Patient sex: F
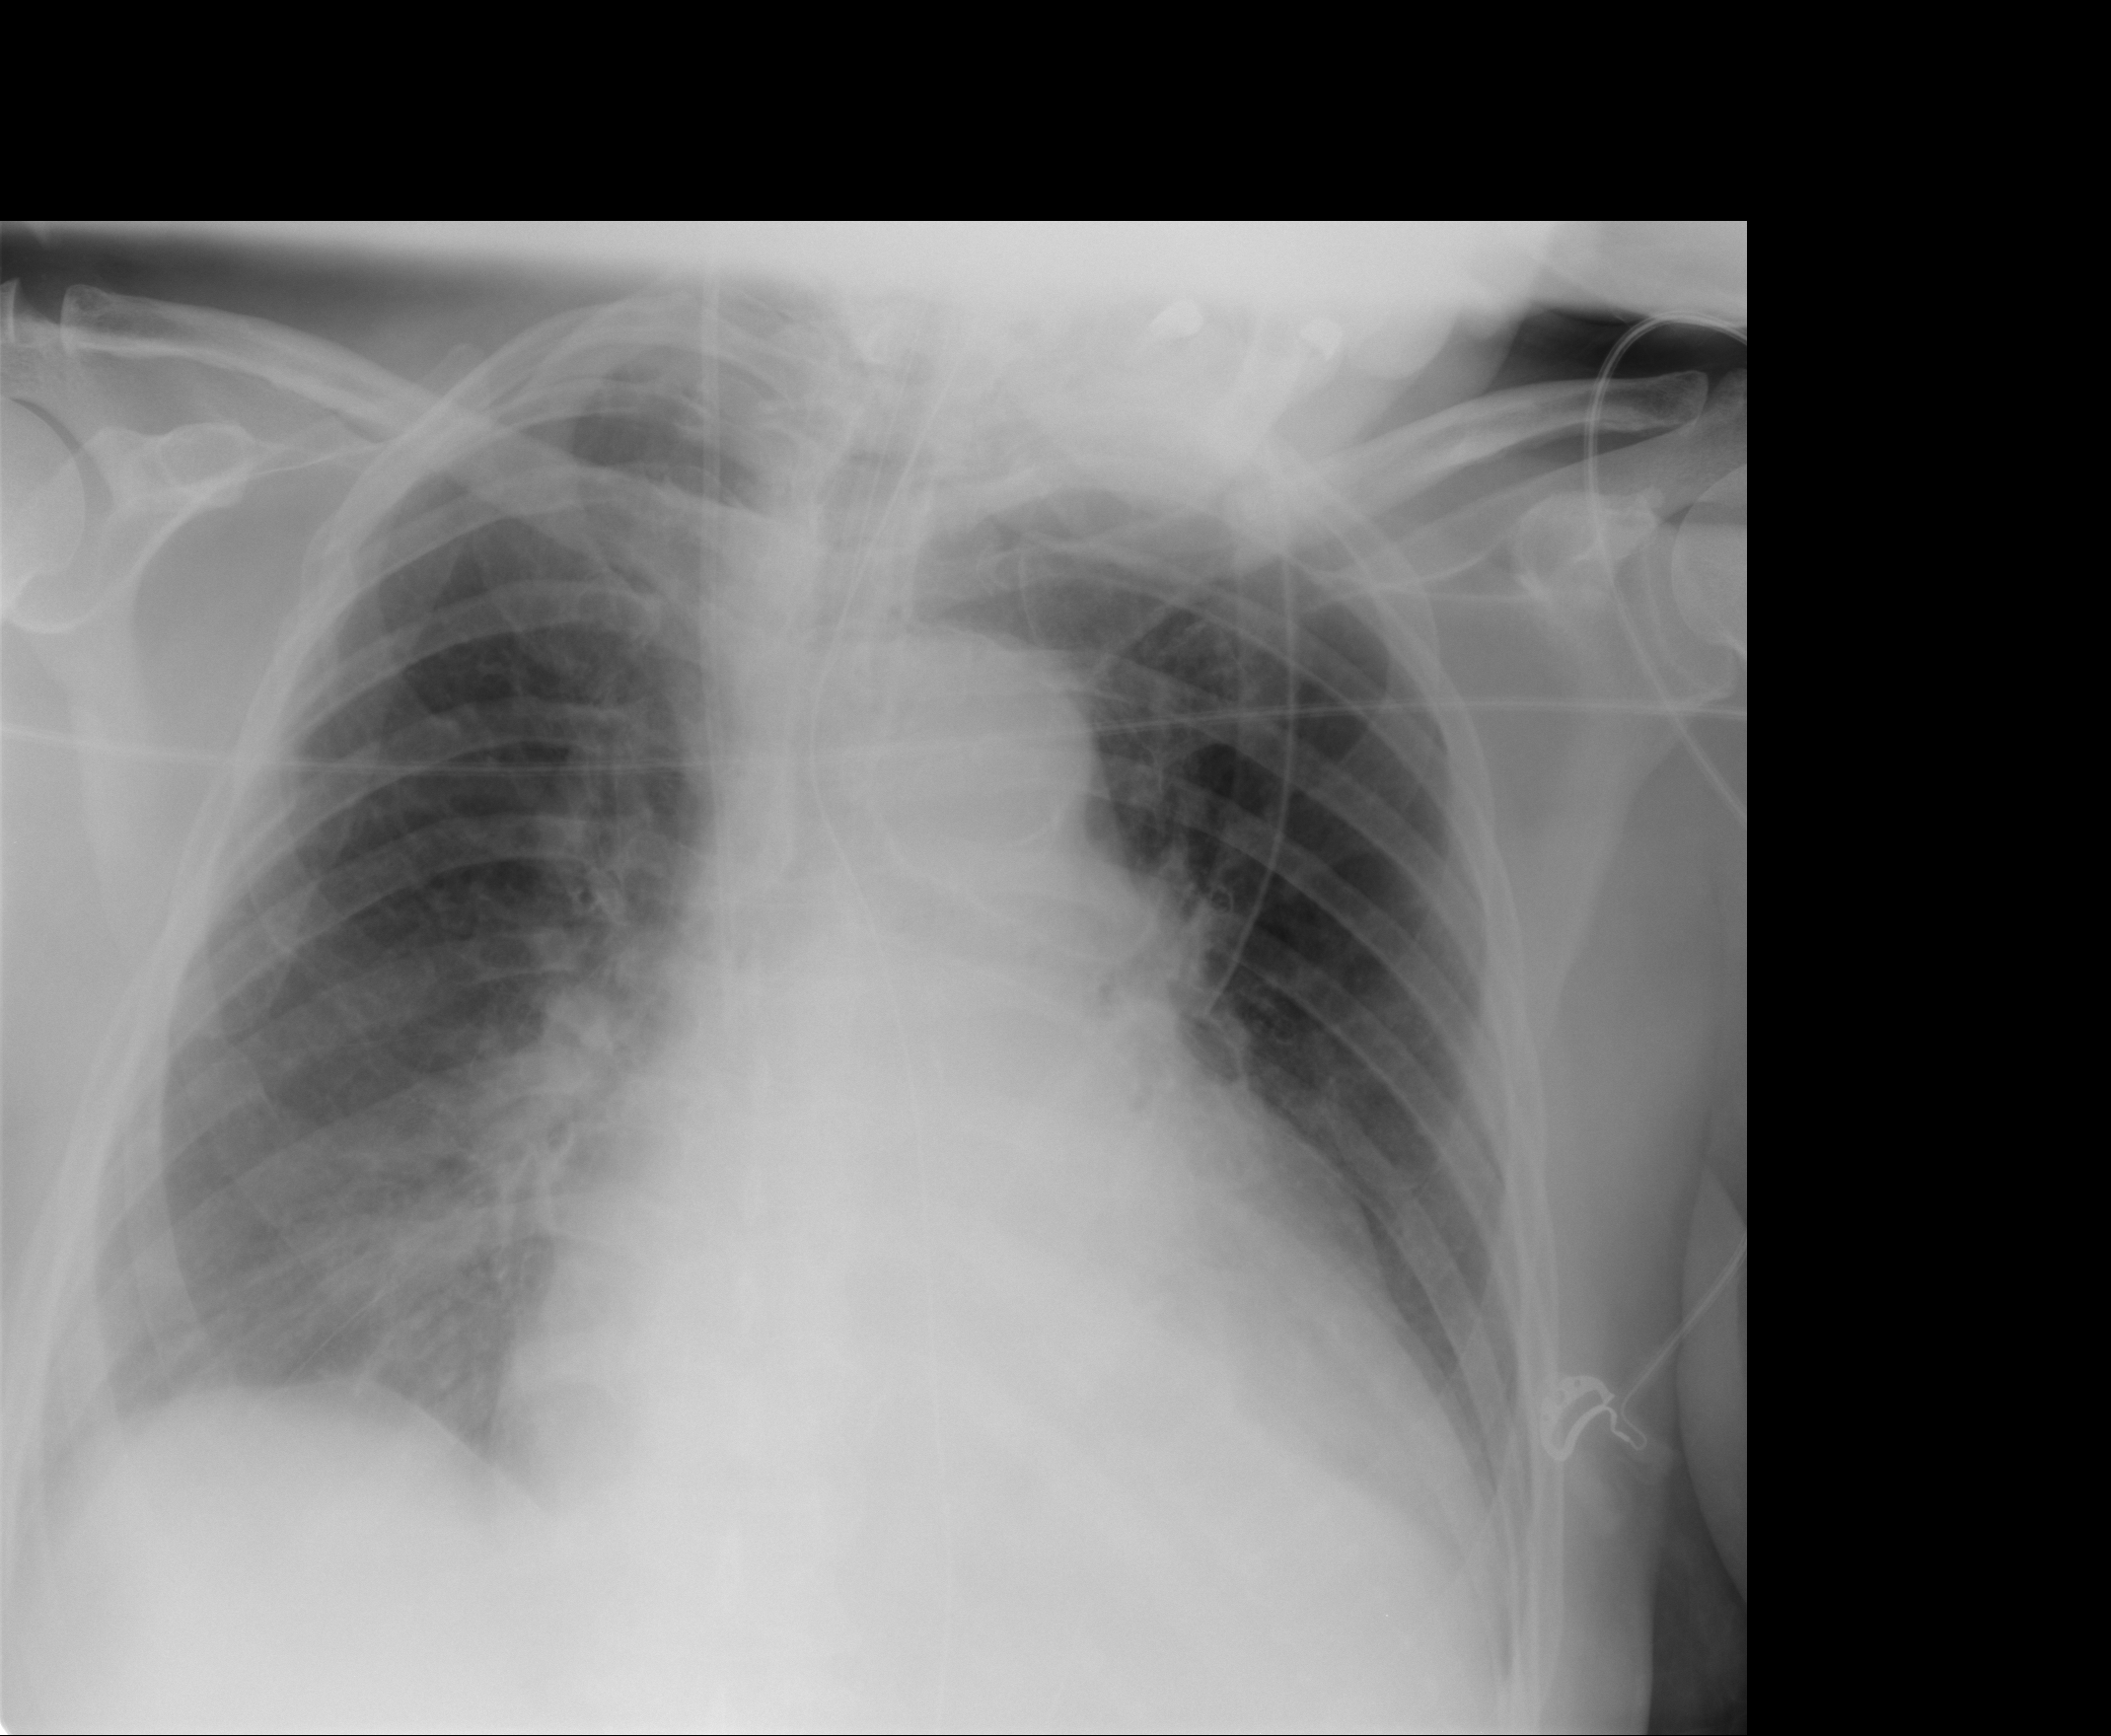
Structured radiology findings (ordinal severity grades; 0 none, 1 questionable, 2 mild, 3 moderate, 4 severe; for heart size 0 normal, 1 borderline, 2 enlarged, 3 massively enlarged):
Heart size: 3
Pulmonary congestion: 1
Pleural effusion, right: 0
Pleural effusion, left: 0
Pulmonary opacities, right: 2
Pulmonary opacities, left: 0
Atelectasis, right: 2
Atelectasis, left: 0